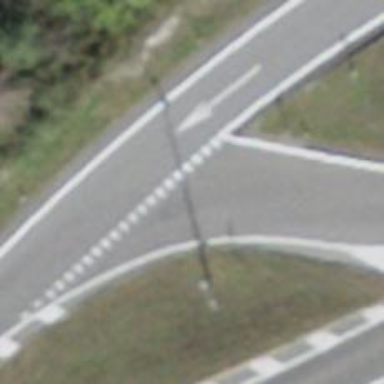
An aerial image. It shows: Road with "give way" sign.